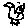
Label: bird